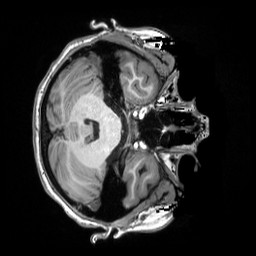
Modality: T1w
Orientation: axial
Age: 18
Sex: female
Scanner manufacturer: siemens
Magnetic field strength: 3 T
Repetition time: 2.5 s
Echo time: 0.00343 s